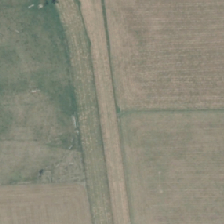
Land cover: shortrotation_cropland